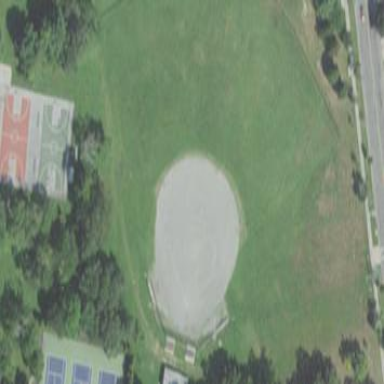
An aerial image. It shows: Baseball pitch for leisure land activities.